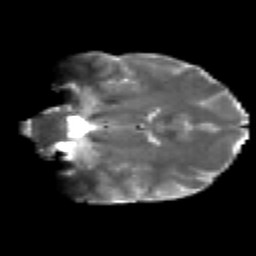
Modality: T2w
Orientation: coronal
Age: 23
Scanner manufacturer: siemens
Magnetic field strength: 3 T
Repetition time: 2.2 s
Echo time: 0.084 s